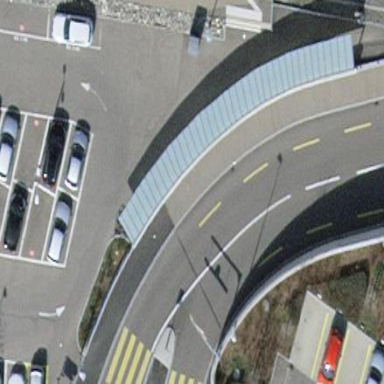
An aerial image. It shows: Bicycle parking facility.